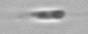
Label: flagellate_morphotype3